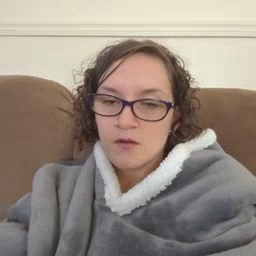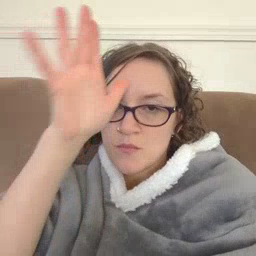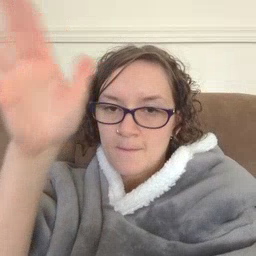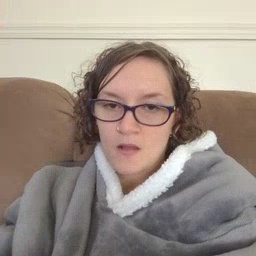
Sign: grandpa